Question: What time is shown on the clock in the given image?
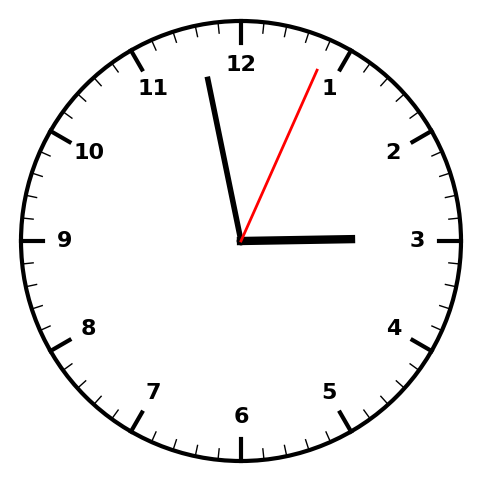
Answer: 02:58:04